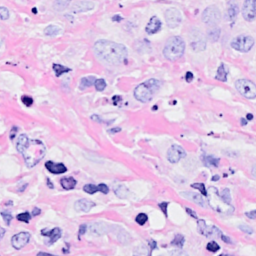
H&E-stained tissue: Breast